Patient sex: M
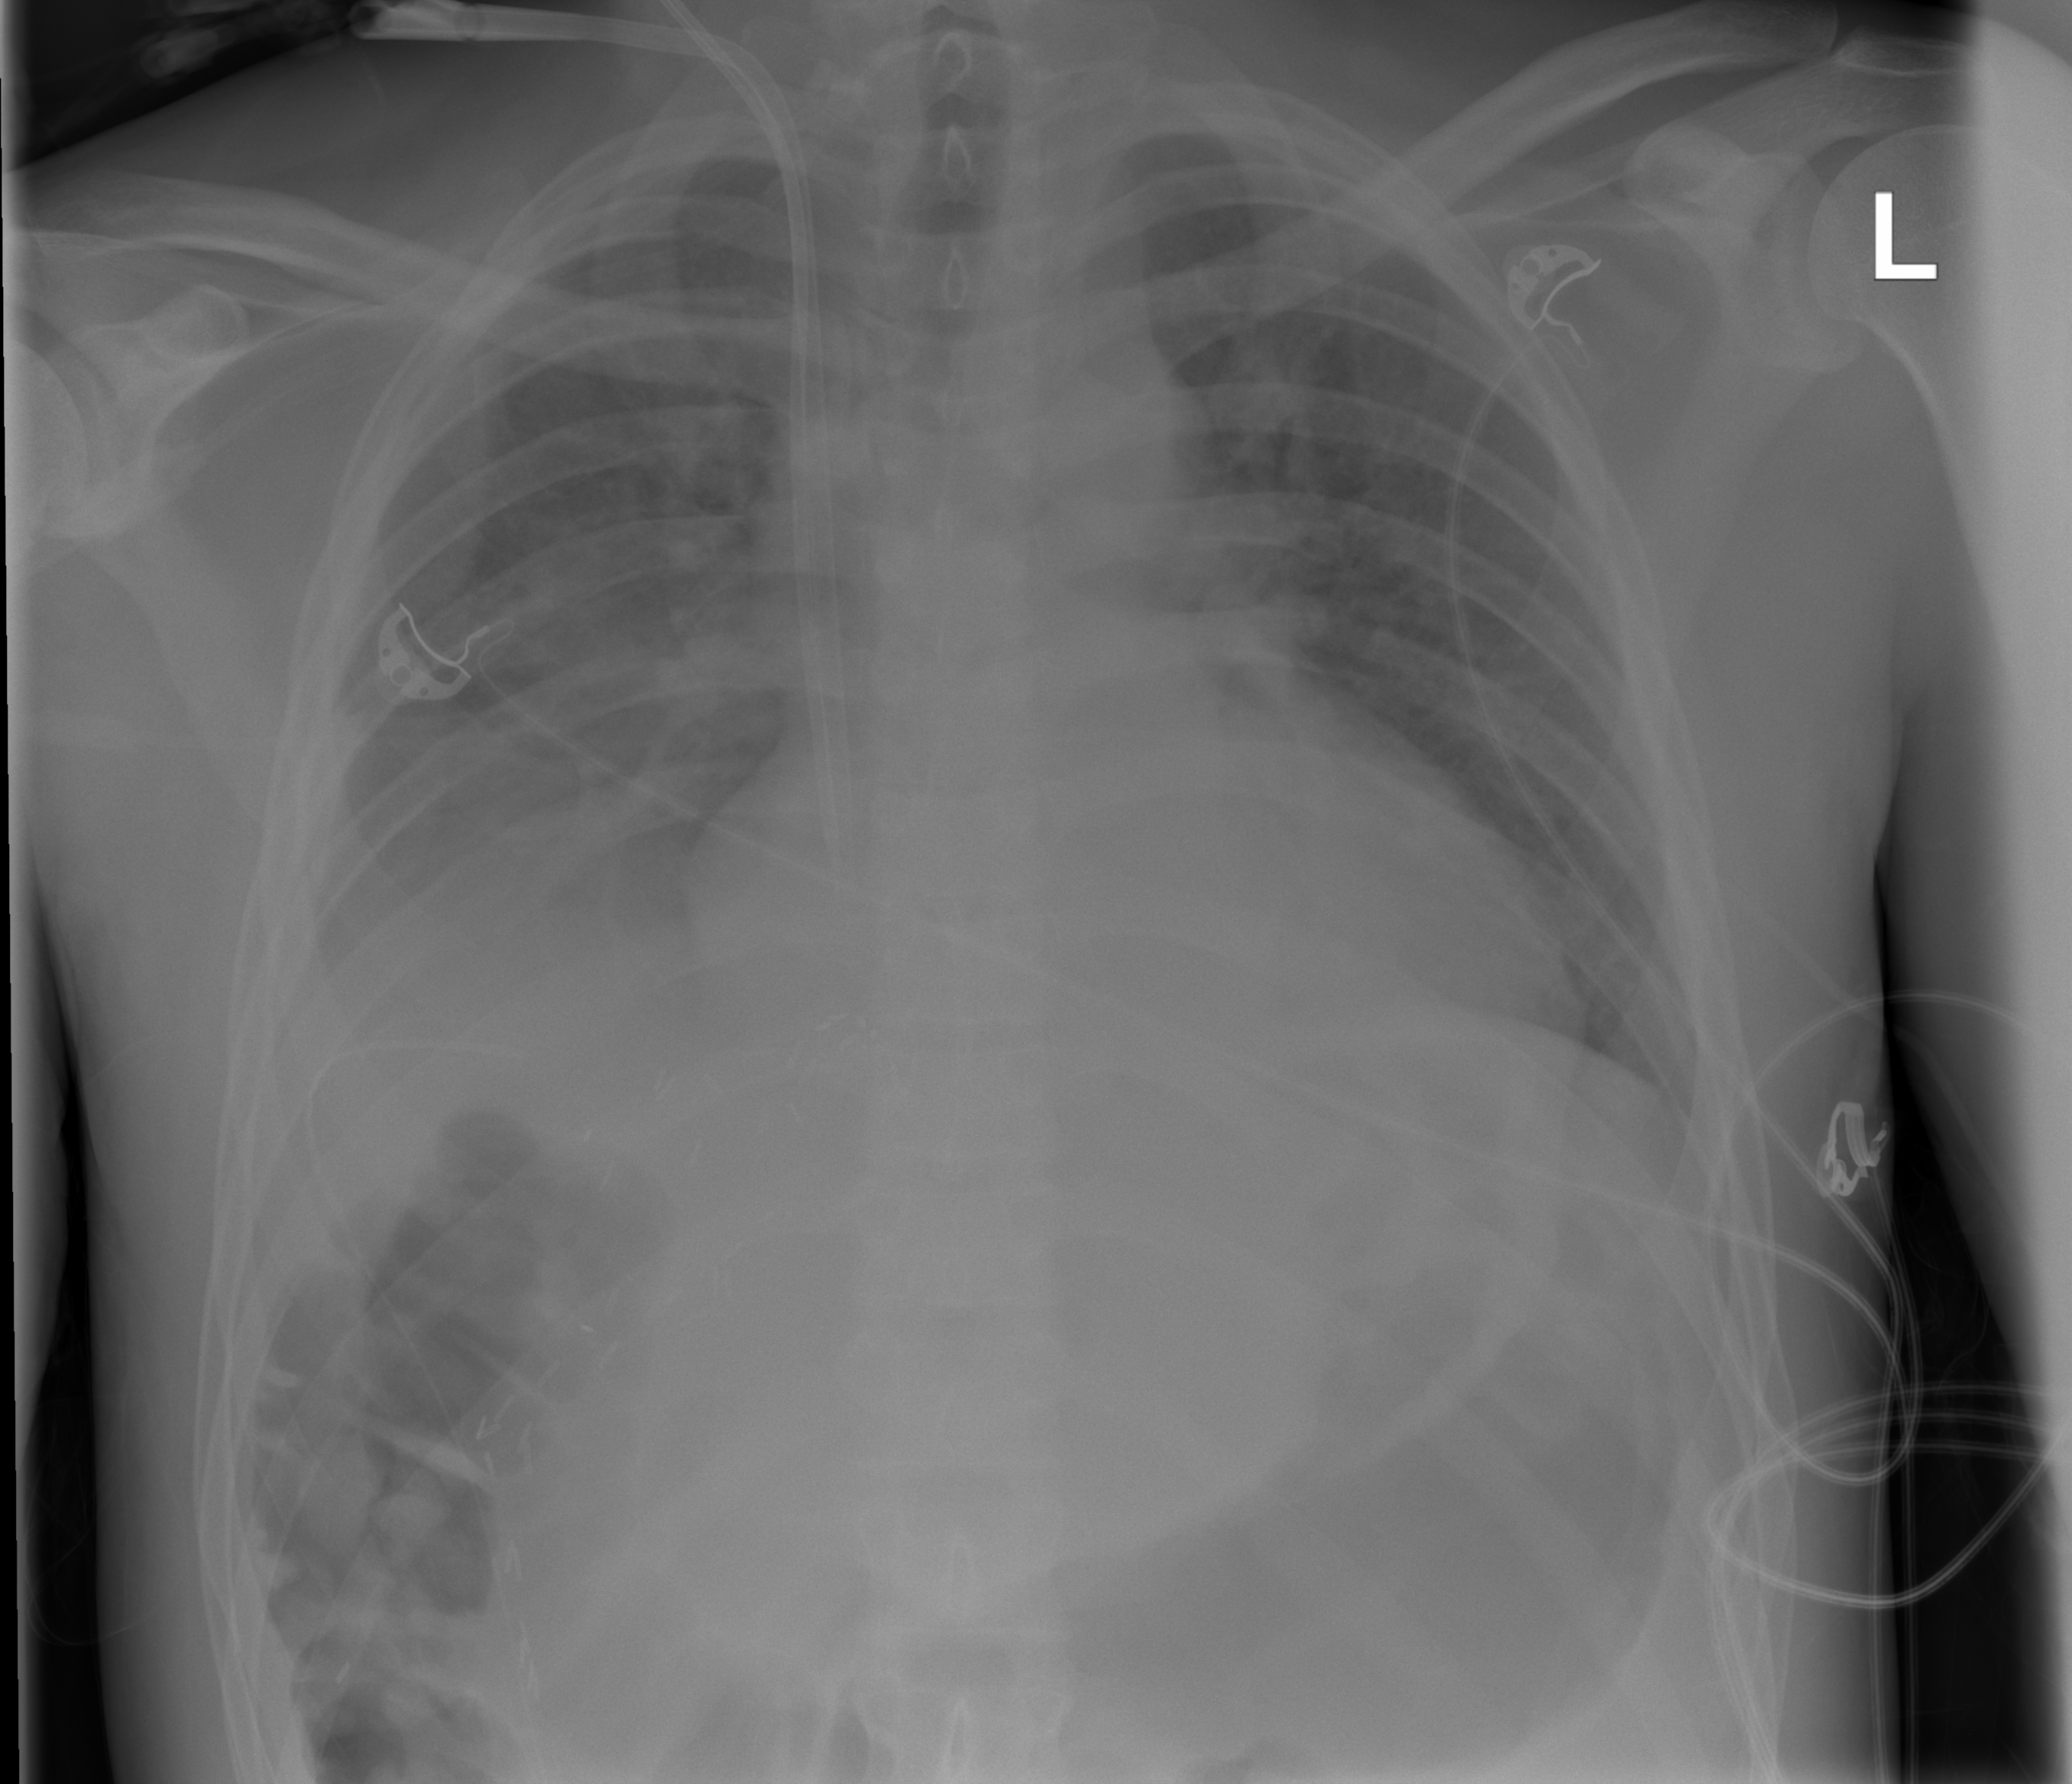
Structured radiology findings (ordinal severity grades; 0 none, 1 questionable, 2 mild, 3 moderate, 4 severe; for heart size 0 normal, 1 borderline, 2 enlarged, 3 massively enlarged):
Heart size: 2
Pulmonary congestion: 0
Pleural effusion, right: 2
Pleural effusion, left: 0
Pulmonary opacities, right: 0
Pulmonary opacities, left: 0
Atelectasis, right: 2
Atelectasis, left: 0